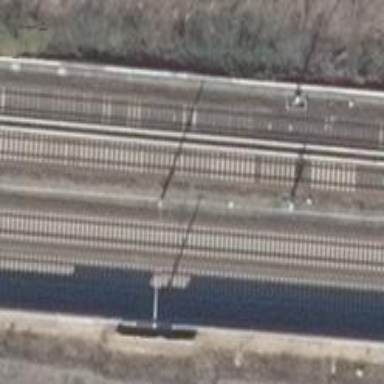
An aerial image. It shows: Milestone along the railway track with catenary mast.